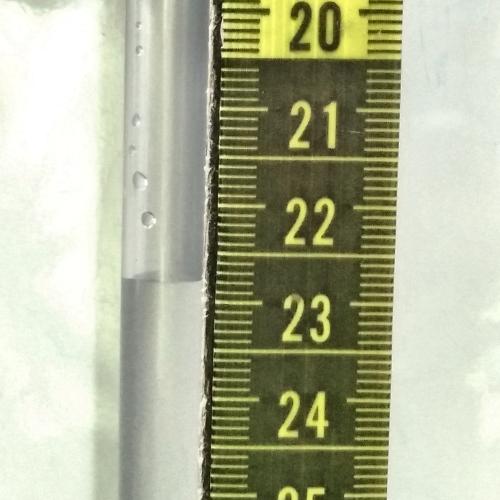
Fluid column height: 22.8 cm